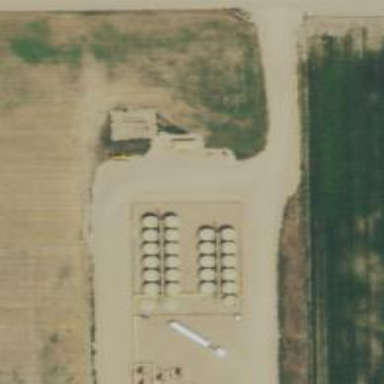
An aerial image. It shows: Storage tank that is man-made.